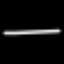
Label: line